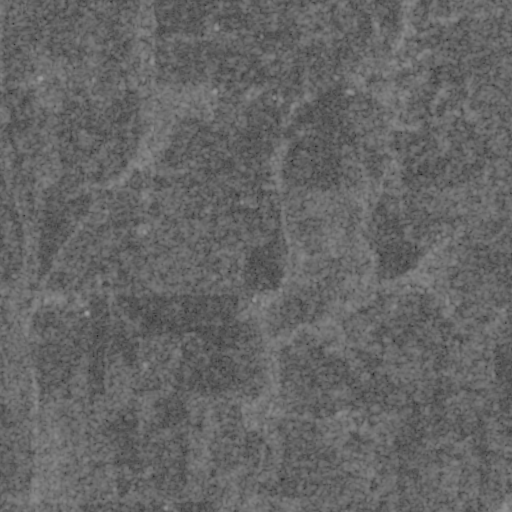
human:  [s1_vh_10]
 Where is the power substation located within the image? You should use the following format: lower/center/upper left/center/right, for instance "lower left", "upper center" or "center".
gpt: The power substation is located in the upper center of the image.
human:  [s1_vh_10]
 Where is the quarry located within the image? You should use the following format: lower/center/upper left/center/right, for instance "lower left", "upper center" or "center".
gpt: There is no quarry in the image.

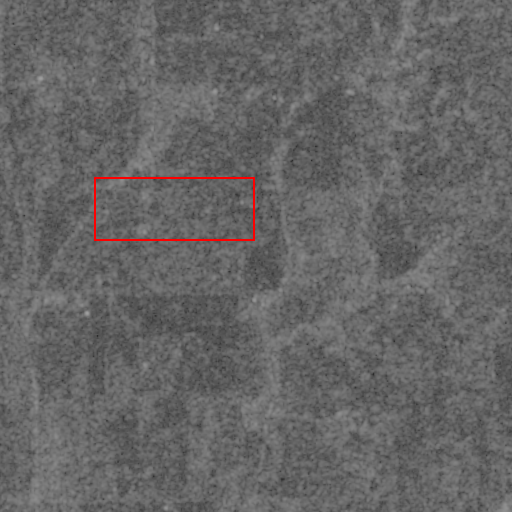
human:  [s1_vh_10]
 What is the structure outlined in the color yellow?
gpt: There is no yellow outline.
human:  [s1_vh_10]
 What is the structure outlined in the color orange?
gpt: There is no structure outlined in orange.